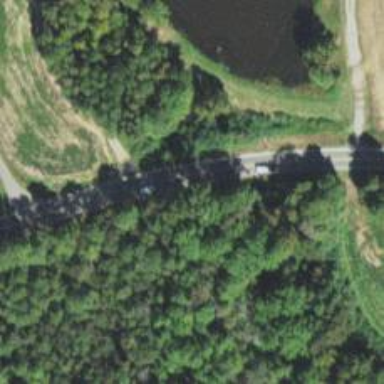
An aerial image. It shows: Culvert tunnel.